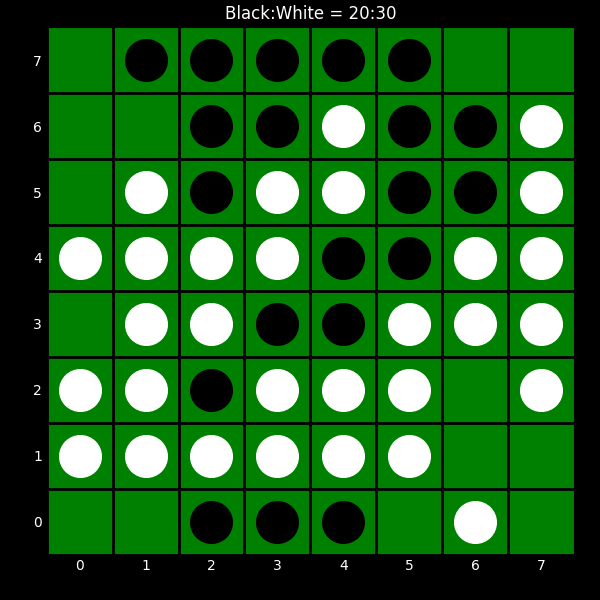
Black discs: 20
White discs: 30